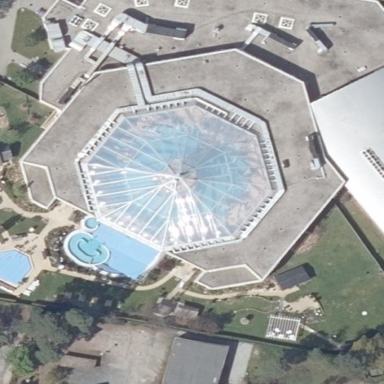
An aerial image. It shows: Public bath.